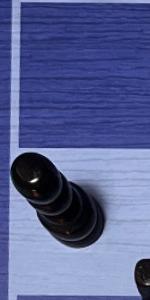
Label: Pawn_Black